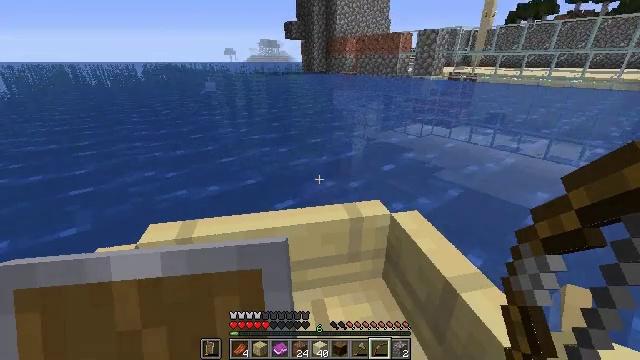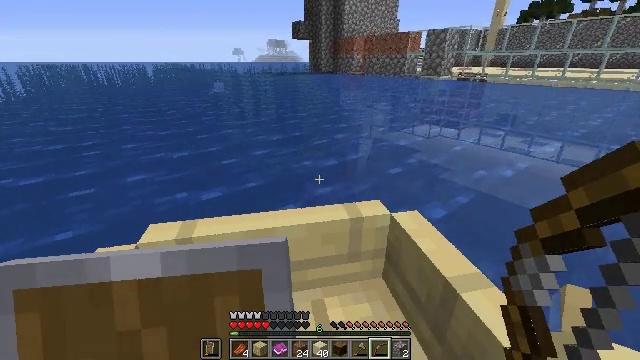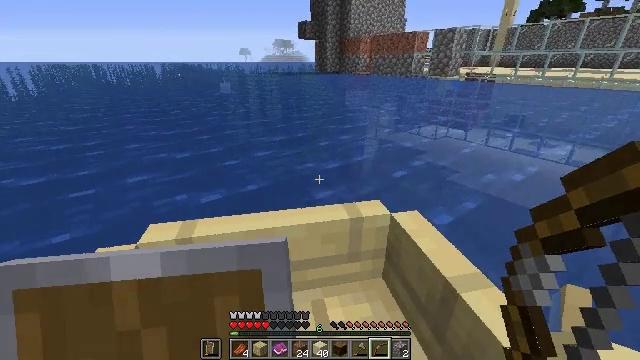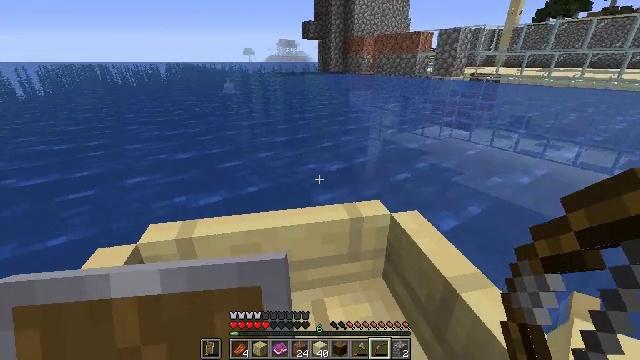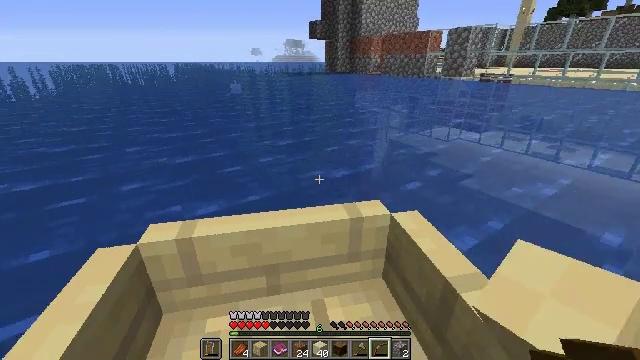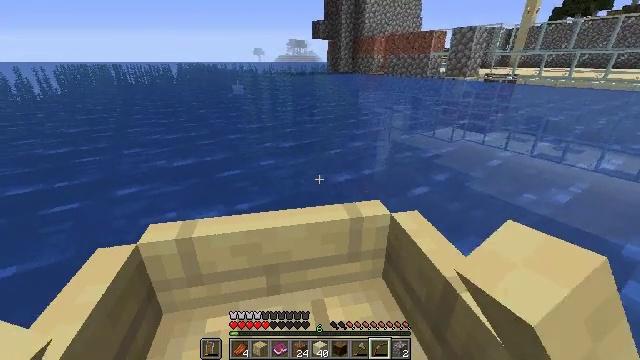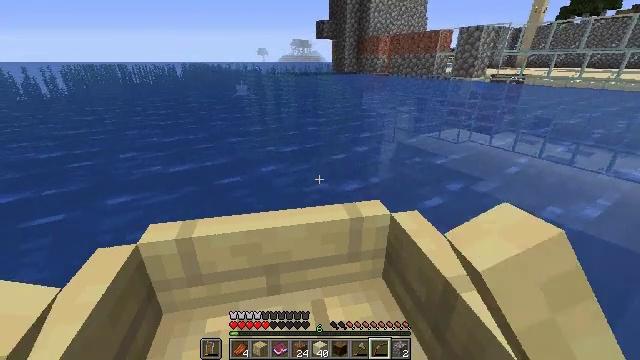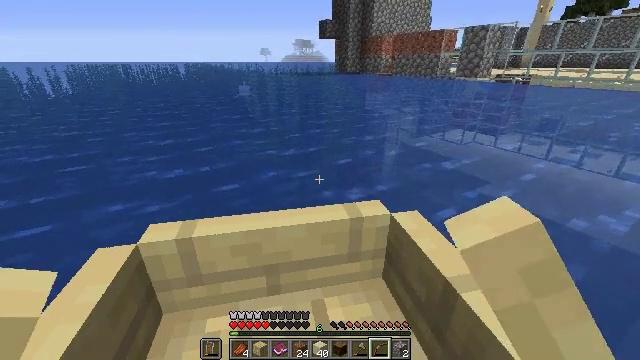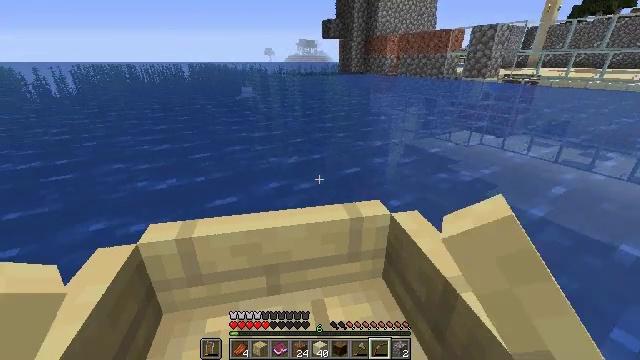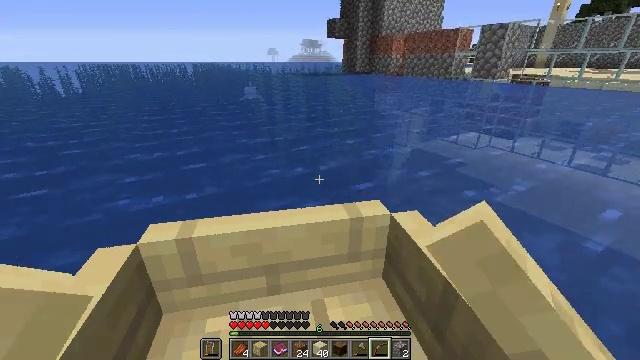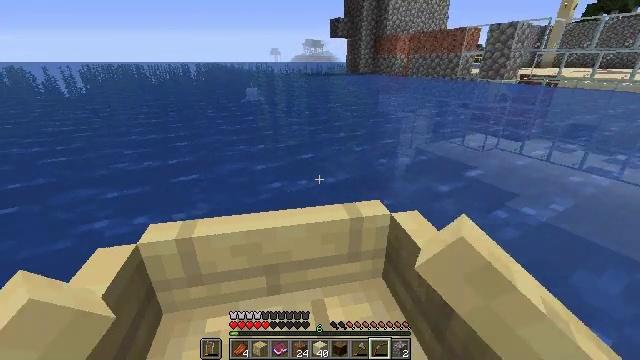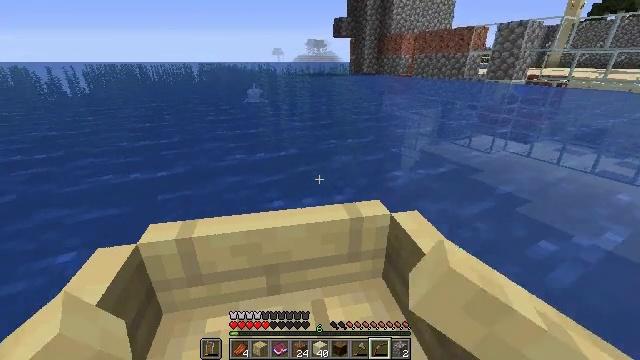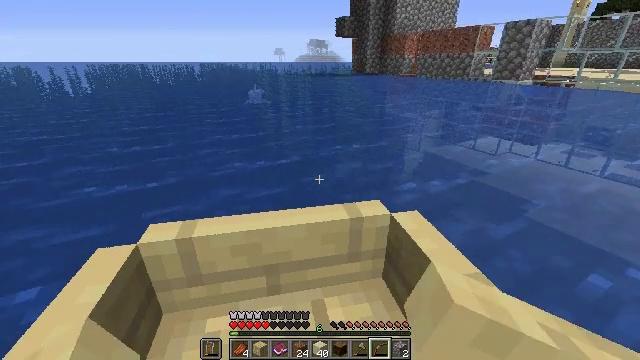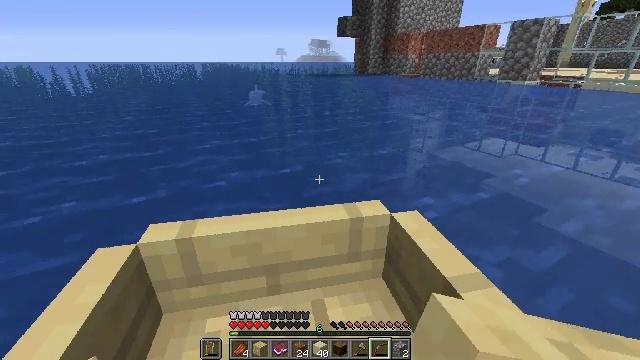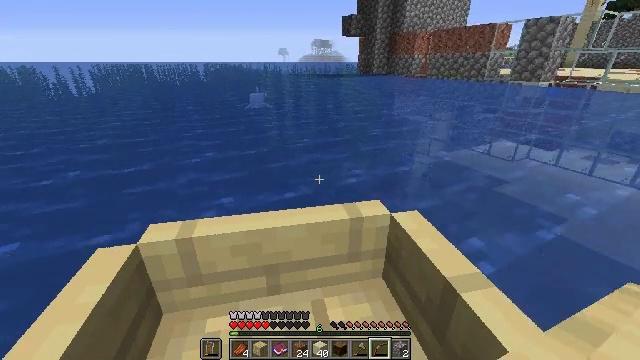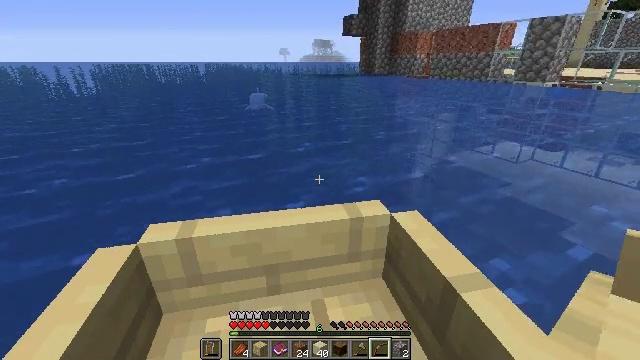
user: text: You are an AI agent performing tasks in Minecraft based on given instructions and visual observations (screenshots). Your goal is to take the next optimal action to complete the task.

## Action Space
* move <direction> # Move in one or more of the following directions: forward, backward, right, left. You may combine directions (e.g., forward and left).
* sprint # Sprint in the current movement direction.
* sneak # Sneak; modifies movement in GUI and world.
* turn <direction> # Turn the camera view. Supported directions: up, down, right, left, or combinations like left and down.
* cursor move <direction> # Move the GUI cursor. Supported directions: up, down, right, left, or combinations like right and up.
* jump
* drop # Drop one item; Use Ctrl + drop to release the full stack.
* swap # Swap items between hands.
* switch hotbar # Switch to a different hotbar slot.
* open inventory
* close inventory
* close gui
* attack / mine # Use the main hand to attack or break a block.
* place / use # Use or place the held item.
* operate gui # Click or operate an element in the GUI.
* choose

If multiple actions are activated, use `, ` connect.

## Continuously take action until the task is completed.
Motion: motion action
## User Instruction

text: Harvest packed ice from cold regions.
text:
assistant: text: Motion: no_op
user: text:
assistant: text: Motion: move forward
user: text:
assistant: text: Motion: move forward
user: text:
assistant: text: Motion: move forward
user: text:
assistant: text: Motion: move forward
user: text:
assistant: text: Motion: move forward
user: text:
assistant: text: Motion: move forward
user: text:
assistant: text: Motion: move forward
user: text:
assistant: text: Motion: move forward
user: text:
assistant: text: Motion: move forward
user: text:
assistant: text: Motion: move forward
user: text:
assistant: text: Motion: move forward
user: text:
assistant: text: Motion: move forward
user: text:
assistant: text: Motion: move forward
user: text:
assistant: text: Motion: move forward
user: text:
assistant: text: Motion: move forward
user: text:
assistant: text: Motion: move forward
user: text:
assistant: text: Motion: move forward
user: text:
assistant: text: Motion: move forward
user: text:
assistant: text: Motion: move forward
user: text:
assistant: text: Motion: no_op
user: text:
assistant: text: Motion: no_op
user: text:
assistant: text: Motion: no_op
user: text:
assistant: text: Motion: no_op
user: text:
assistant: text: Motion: no_op
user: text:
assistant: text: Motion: no_op
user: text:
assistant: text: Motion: no_op
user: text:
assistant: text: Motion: move back
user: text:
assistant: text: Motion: move back
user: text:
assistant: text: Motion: move back